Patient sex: F
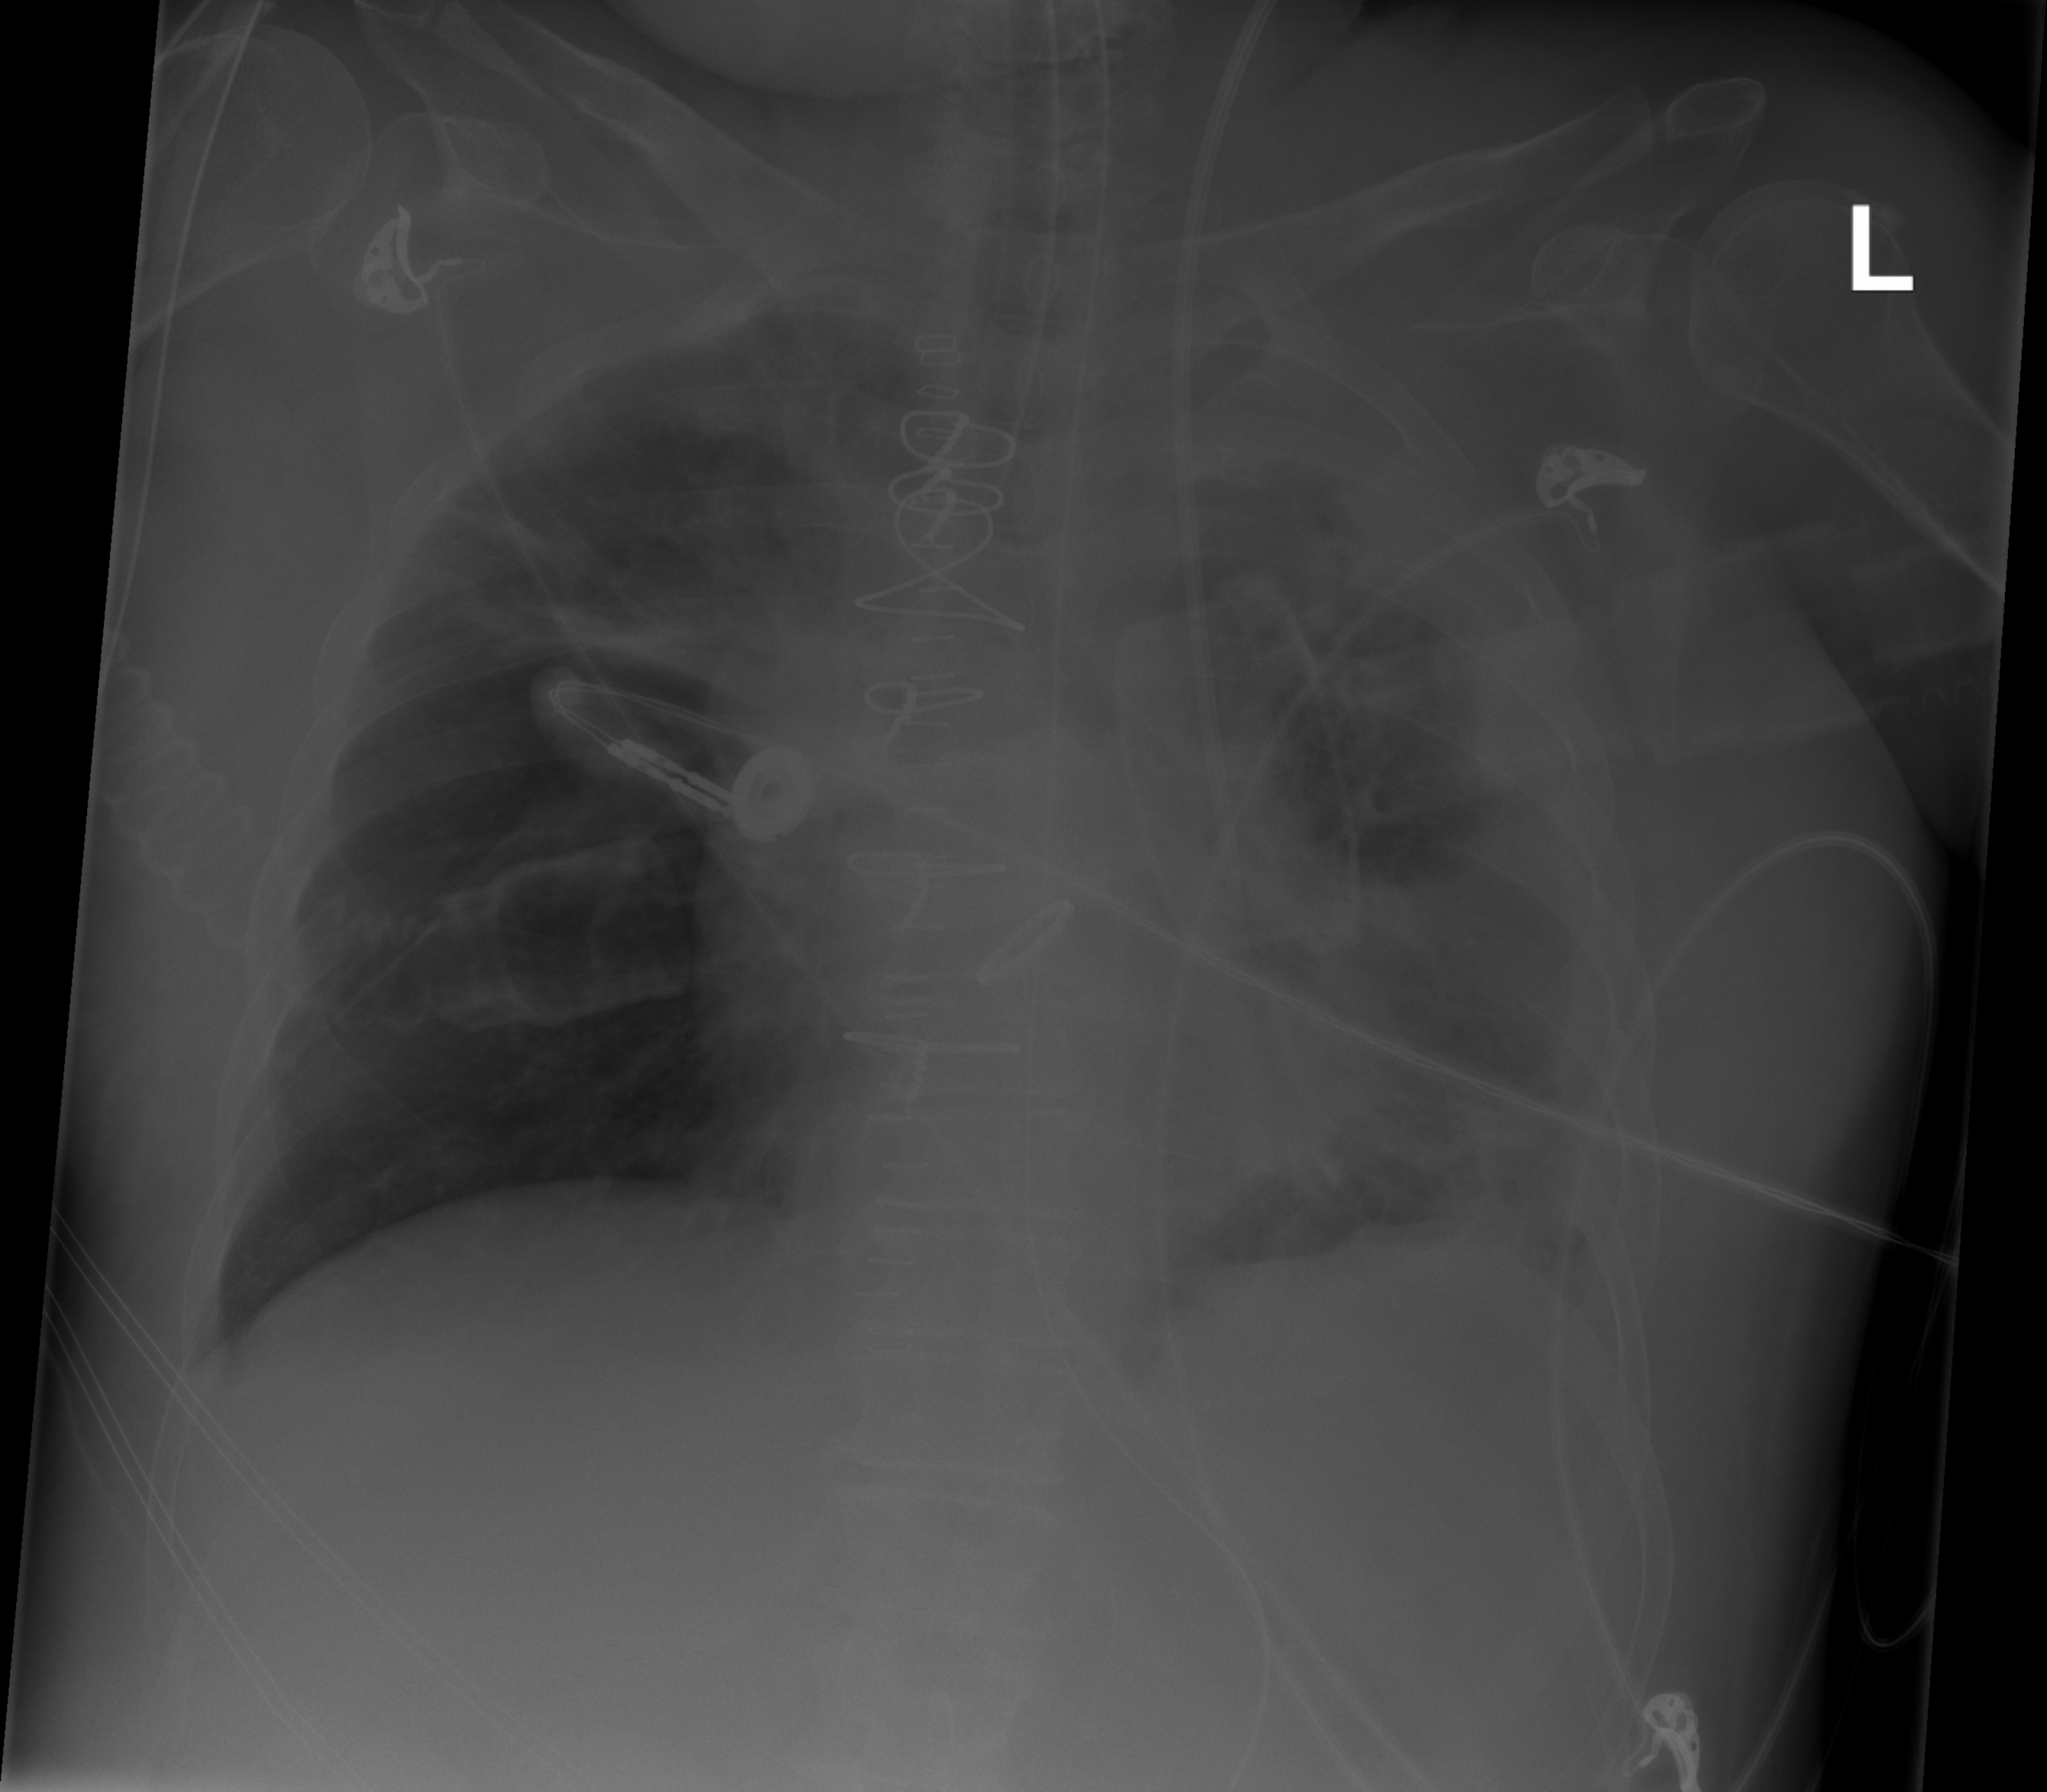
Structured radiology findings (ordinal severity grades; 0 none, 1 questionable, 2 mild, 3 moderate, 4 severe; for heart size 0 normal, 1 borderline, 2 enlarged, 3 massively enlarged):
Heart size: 0
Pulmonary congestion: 0
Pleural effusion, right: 0
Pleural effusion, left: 3
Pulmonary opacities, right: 1
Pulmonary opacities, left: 4
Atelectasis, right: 2
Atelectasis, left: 3